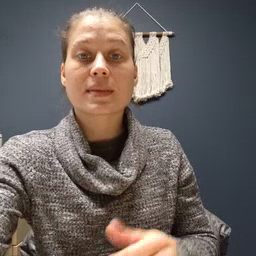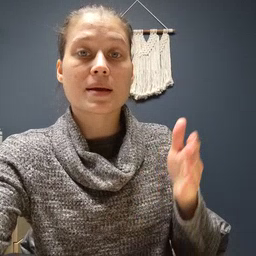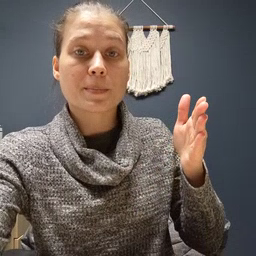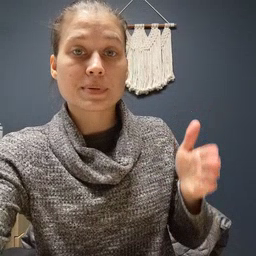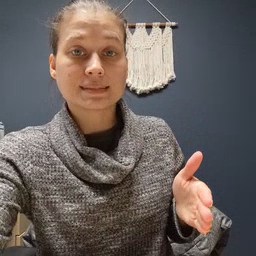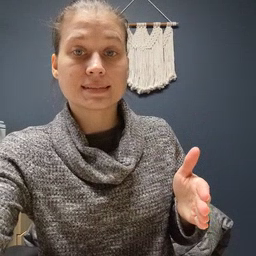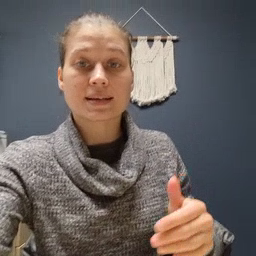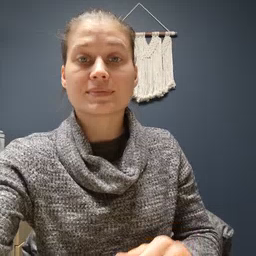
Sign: beside